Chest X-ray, AP view. Patient: 74 years old, sex F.
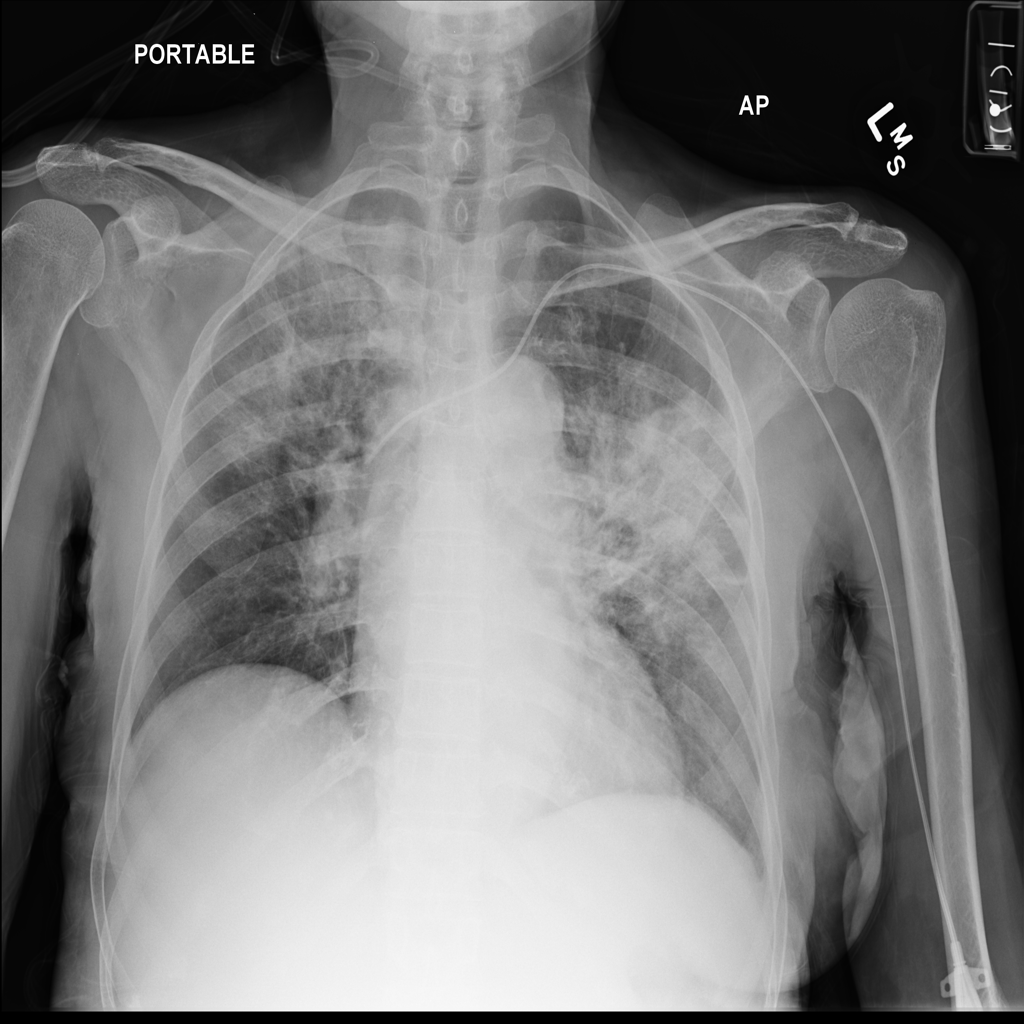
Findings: No Finding